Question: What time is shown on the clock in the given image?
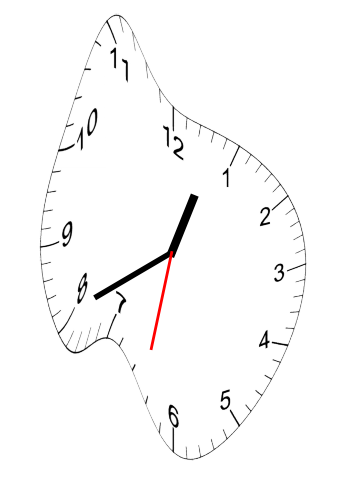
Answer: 12:40:32